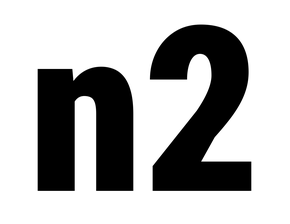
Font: Roboto_Condensed_Black